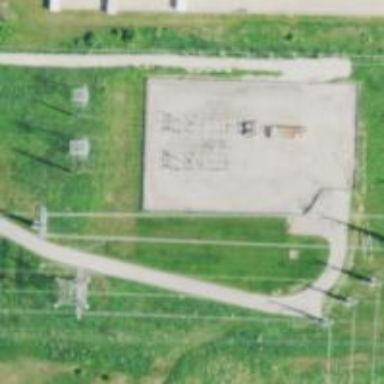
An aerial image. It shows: Power substation.